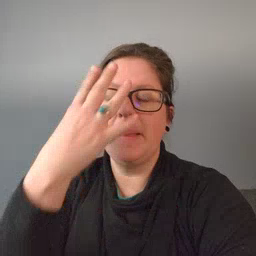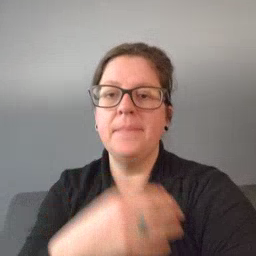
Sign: nap